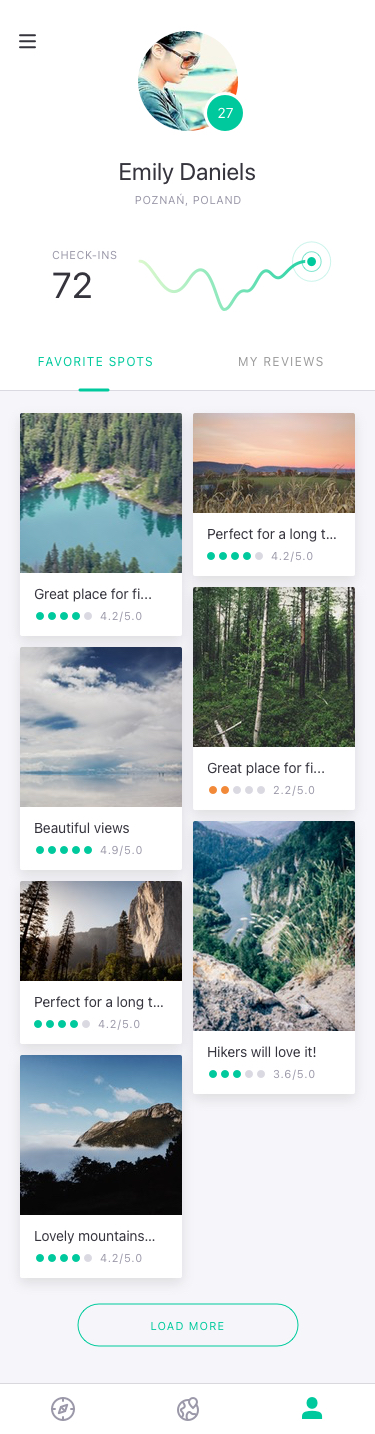
Text in this UI design:
4.2/5.0
Lovely mountains…
3.6/5.0
Hikers will love it!
Perfect for a long t…
4.2/5.0
2.2/5.0
Great place for fi...
4.9/5.0
Beautiful views
Perfect for a long t…
4.2/5.0
4.2/5.0
Great place for fi...
Load more
Emily Daniels
poznań, poland
27
MY REVIEWS
FAVORITE SPOTS
72
CHECK-INS